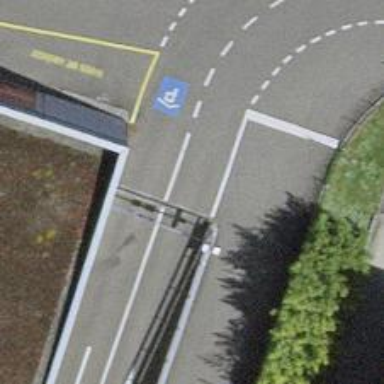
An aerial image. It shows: Parking area.